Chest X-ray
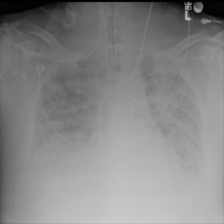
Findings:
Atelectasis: negative
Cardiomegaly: negative
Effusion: negative
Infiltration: negative
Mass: negative
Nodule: negative
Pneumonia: negative
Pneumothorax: negative
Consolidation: negative
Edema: negative
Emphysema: negative
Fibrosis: negative
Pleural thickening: negative
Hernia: negative